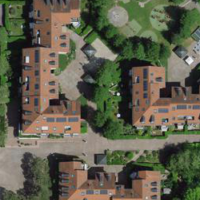
EUNIS habitat code: 55
Species observed at this site:
Bellis perennis